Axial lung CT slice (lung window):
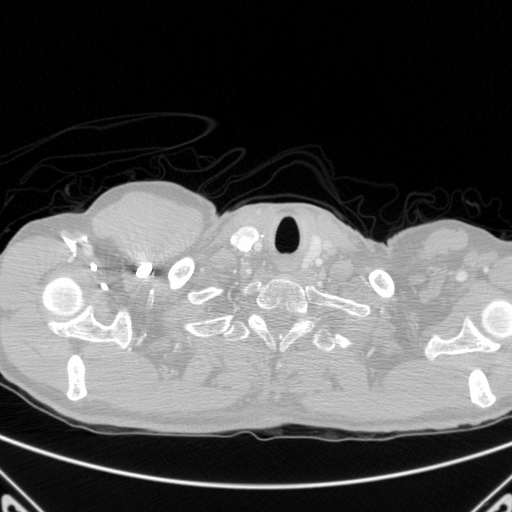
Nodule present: no